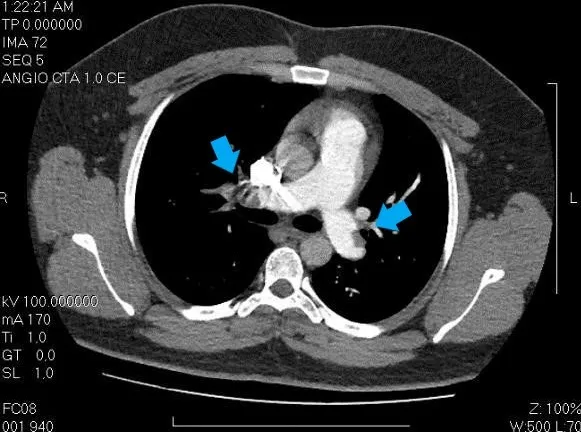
Pulmonary thromboembolism tomography protocol, positive for bilateral pulmonary thromboembolism (blue arrows).
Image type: radiology (ct)